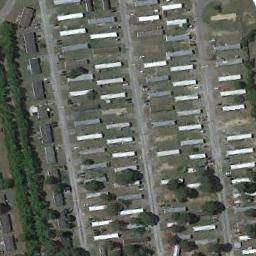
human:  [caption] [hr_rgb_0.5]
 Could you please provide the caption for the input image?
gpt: The mobile home park has lots of mobile homes arranged in lines and some roads go through the mobile home park .

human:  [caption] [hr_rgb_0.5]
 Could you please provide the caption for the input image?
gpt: Behind the mobile homes park is a wood .

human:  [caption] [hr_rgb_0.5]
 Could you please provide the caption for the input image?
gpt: Many buildings of different shapes and sizes are in mobile home parks .

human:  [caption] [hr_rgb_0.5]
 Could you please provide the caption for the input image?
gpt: The mobile home park is on the bare land next to some trees .

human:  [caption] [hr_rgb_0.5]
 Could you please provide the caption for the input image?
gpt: There are some white buildings and gray buildings in the mobile home park .